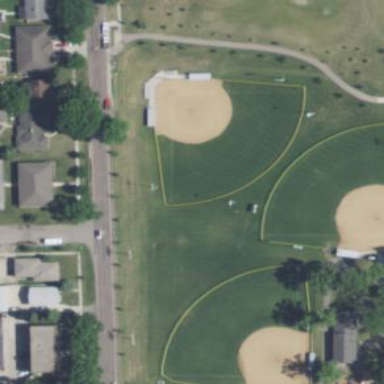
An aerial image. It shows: Softball pitch for leisure sports.